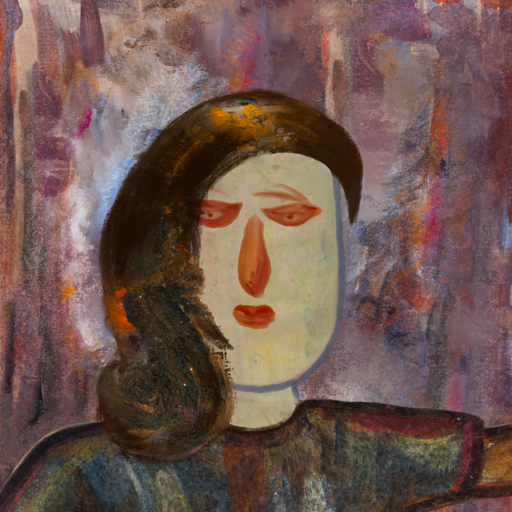
Background: Hypocrite, Head And Neck Front: Hill_Girl, Face Front: Pious_Lady, Bust: Mosgoul, Hair Front: Gypsy_Queen, Head Accessory: Blank, Second Necklace: Blank, Necklace: Blank, Baby: Blank